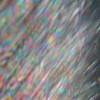
Label: sunburn